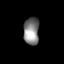
Tissue: skin
Cell type: Others
Senescence score: 0.6934
Nuclear area (px): 413
Mean DAPI intensity: 133.755